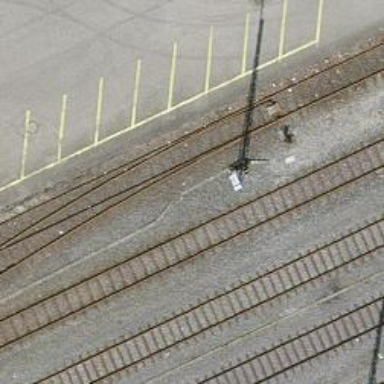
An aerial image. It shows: Railway switch.